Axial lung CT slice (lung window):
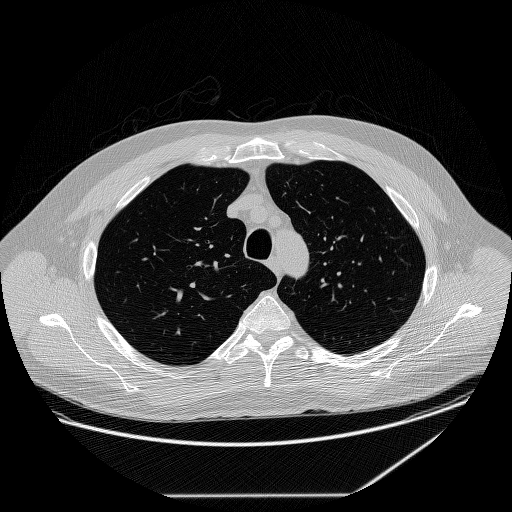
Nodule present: no